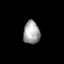
Tissue: prostate
Cell type: T cells
Senescence score: 0.3027
Nuclear area (px): 370
Mean DAPI intensity: 164.116